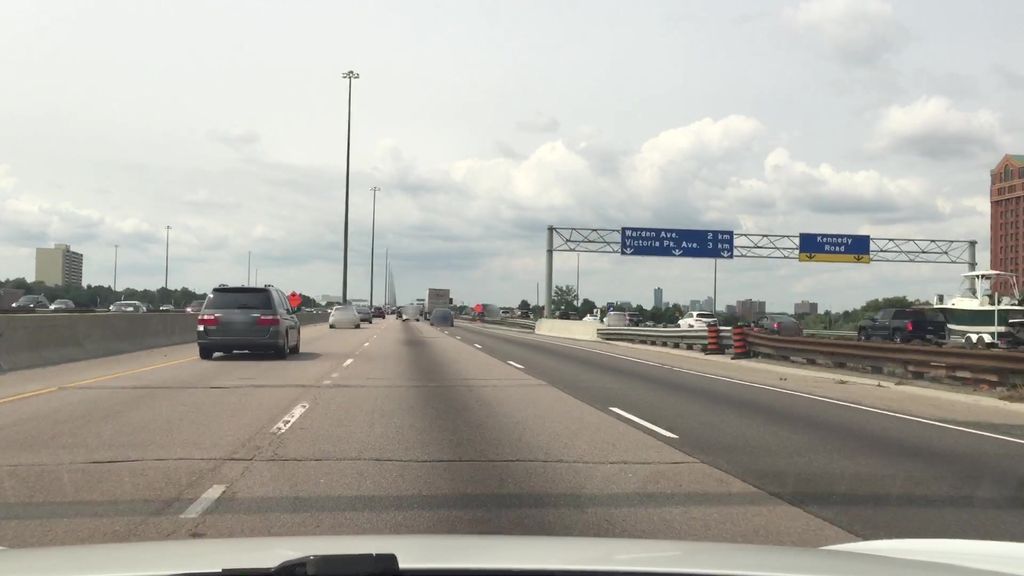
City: toronto